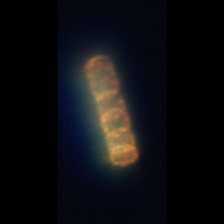
Taxon: Lauderia_Hemiaulus
Group: Diatoms